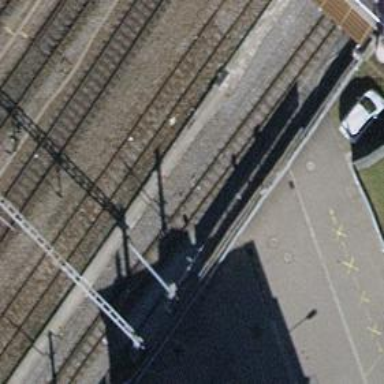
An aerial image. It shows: Railway signal.